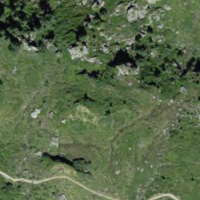
EUNIS habitat code: 26
Species observed at this site:
Empetrum nigrum
Rhododendron ferrugineum
Araneus diadematus
Primula hirsuta
Hylocomium splendens
Oxalis acetosella
Lonicera caerulea